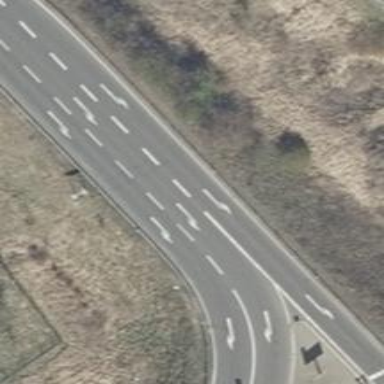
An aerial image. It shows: Motorway link.